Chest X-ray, AP view. Patient: 64 years old, sex M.
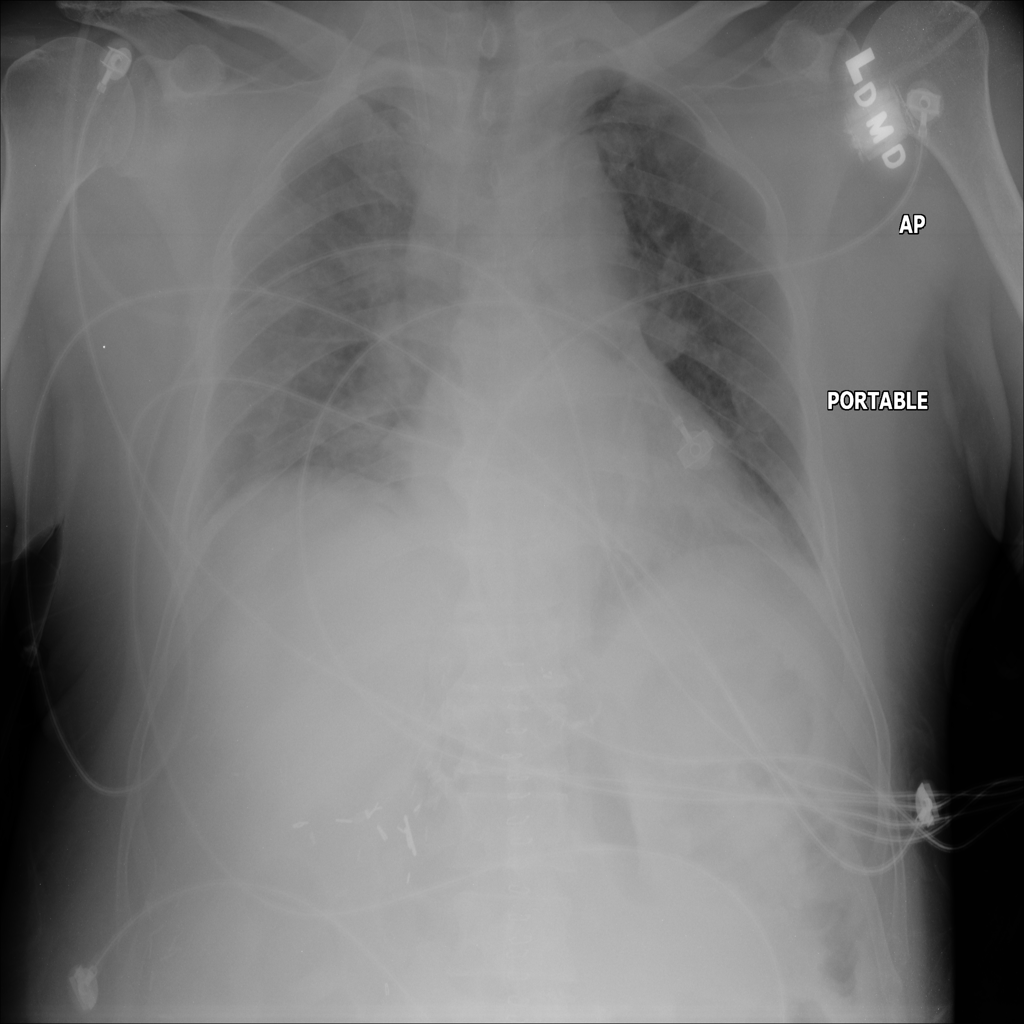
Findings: No Finding